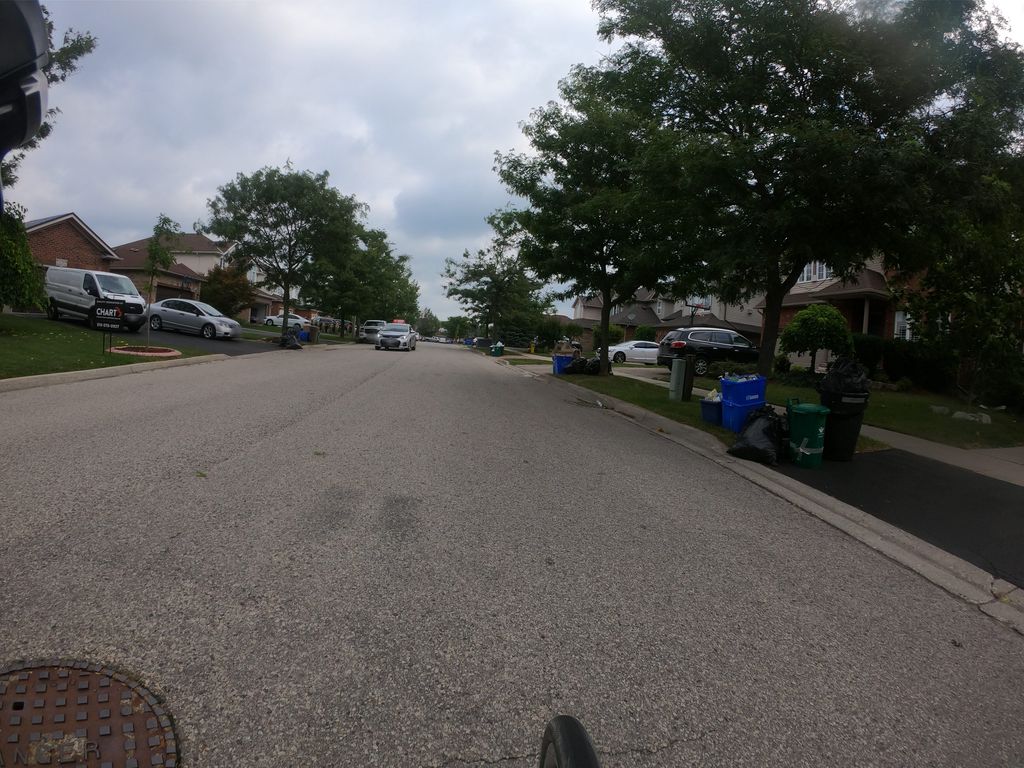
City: kitchener-waterloo